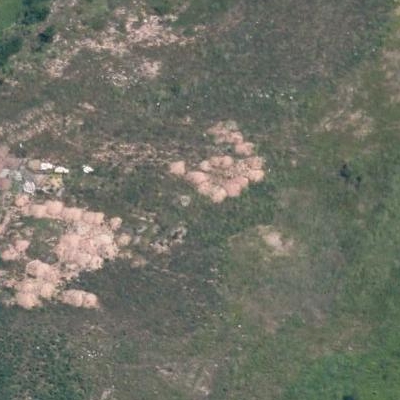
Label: Grass